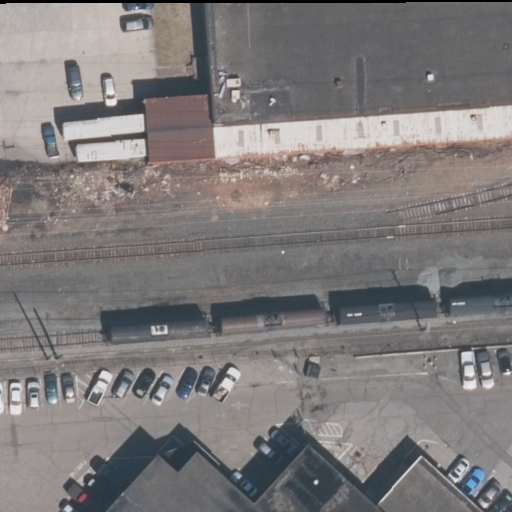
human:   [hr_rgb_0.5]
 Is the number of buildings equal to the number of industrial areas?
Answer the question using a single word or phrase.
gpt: yes

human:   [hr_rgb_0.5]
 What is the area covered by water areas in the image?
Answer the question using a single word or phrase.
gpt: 0m2

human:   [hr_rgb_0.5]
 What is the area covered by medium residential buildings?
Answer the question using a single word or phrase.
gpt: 0m2

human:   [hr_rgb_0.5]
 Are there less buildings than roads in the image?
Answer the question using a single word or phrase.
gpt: no

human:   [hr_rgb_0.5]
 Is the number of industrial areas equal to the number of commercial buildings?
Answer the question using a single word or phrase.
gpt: yes

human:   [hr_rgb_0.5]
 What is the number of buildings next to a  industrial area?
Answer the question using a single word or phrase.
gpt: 2

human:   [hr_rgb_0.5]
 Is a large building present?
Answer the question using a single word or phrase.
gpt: yes

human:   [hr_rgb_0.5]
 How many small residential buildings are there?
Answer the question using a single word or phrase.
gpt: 0

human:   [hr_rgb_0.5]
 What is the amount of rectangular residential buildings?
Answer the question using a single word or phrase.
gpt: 0

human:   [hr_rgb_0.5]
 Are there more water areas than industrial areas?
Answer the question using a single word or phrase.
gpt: no

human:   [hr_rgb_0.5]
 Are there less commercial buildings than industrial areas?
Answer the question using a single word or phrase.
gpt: no

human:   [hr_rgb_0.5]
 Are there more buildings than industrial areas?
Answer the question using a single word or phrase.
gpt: no

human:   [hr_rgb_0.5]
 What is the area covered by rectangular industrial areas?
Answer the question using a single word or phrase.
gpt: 12173m2

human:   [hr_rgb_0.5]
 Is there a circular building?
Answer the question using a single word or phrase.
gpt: no

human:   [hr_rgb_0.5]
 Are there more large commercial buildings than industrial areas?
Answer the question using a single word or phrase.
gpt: no

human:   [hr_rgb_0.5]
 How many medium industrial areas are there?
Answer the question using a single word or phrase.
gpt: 0

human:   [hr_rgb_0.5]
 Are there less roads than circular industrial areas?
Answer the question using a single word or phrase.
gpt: no

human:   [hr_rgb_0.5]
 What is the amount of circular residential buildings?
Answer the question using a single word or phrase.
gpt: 0

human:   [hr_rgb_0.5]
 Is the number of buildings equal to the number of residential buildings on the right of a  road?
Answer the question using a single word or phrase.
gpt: no

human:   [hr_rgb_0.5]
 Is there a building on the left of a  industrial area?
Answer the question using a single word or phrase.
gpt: no

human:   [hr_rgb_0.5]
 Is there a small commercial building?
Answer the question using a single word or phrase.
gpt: no

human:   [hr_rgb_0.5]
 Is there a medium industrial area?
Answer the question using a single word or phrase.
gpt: no

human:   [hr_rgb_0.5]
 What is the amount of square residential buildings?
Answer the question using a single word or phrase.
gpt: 0

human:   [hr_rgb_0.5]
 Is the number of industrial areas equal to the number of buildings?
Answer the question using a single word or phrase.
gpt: yes

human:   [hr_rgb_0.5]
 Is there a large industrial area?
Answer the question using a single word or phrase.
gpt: yes

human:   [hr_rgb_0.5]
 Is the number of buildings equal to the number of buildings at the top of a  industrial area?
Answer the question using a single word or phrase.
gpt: yes

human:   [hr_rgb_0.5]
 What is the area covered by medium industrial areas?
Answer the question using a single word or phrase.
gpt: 0m2

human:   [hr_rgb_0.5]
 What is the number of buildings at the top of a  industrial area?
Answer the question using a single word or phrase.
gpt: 2

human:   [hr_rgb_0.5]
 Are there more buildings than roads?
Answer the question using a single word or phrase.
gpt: no

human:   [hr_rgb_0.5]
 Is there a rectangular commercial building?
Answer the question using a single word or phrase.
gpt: yes

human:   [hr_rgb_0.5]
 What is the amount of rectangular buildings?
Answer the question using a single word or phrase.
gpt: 2

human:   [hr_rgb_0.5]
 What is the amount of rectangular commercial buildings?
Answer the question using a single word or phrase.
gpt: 2

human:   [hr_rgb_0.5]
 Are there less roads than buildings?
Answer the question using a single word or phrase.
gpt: no

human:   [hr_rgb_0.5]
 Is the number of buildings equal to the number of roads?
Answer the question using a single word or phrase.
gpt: yes

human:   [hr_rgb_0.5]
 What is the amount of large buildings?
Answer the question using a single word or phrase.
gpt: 2

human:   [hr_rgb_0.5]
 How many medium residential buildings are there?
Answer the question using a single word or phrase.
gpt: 0